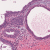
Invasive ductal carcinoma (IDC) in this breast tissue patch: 0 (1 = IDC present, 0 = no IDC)